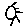
Label: sun